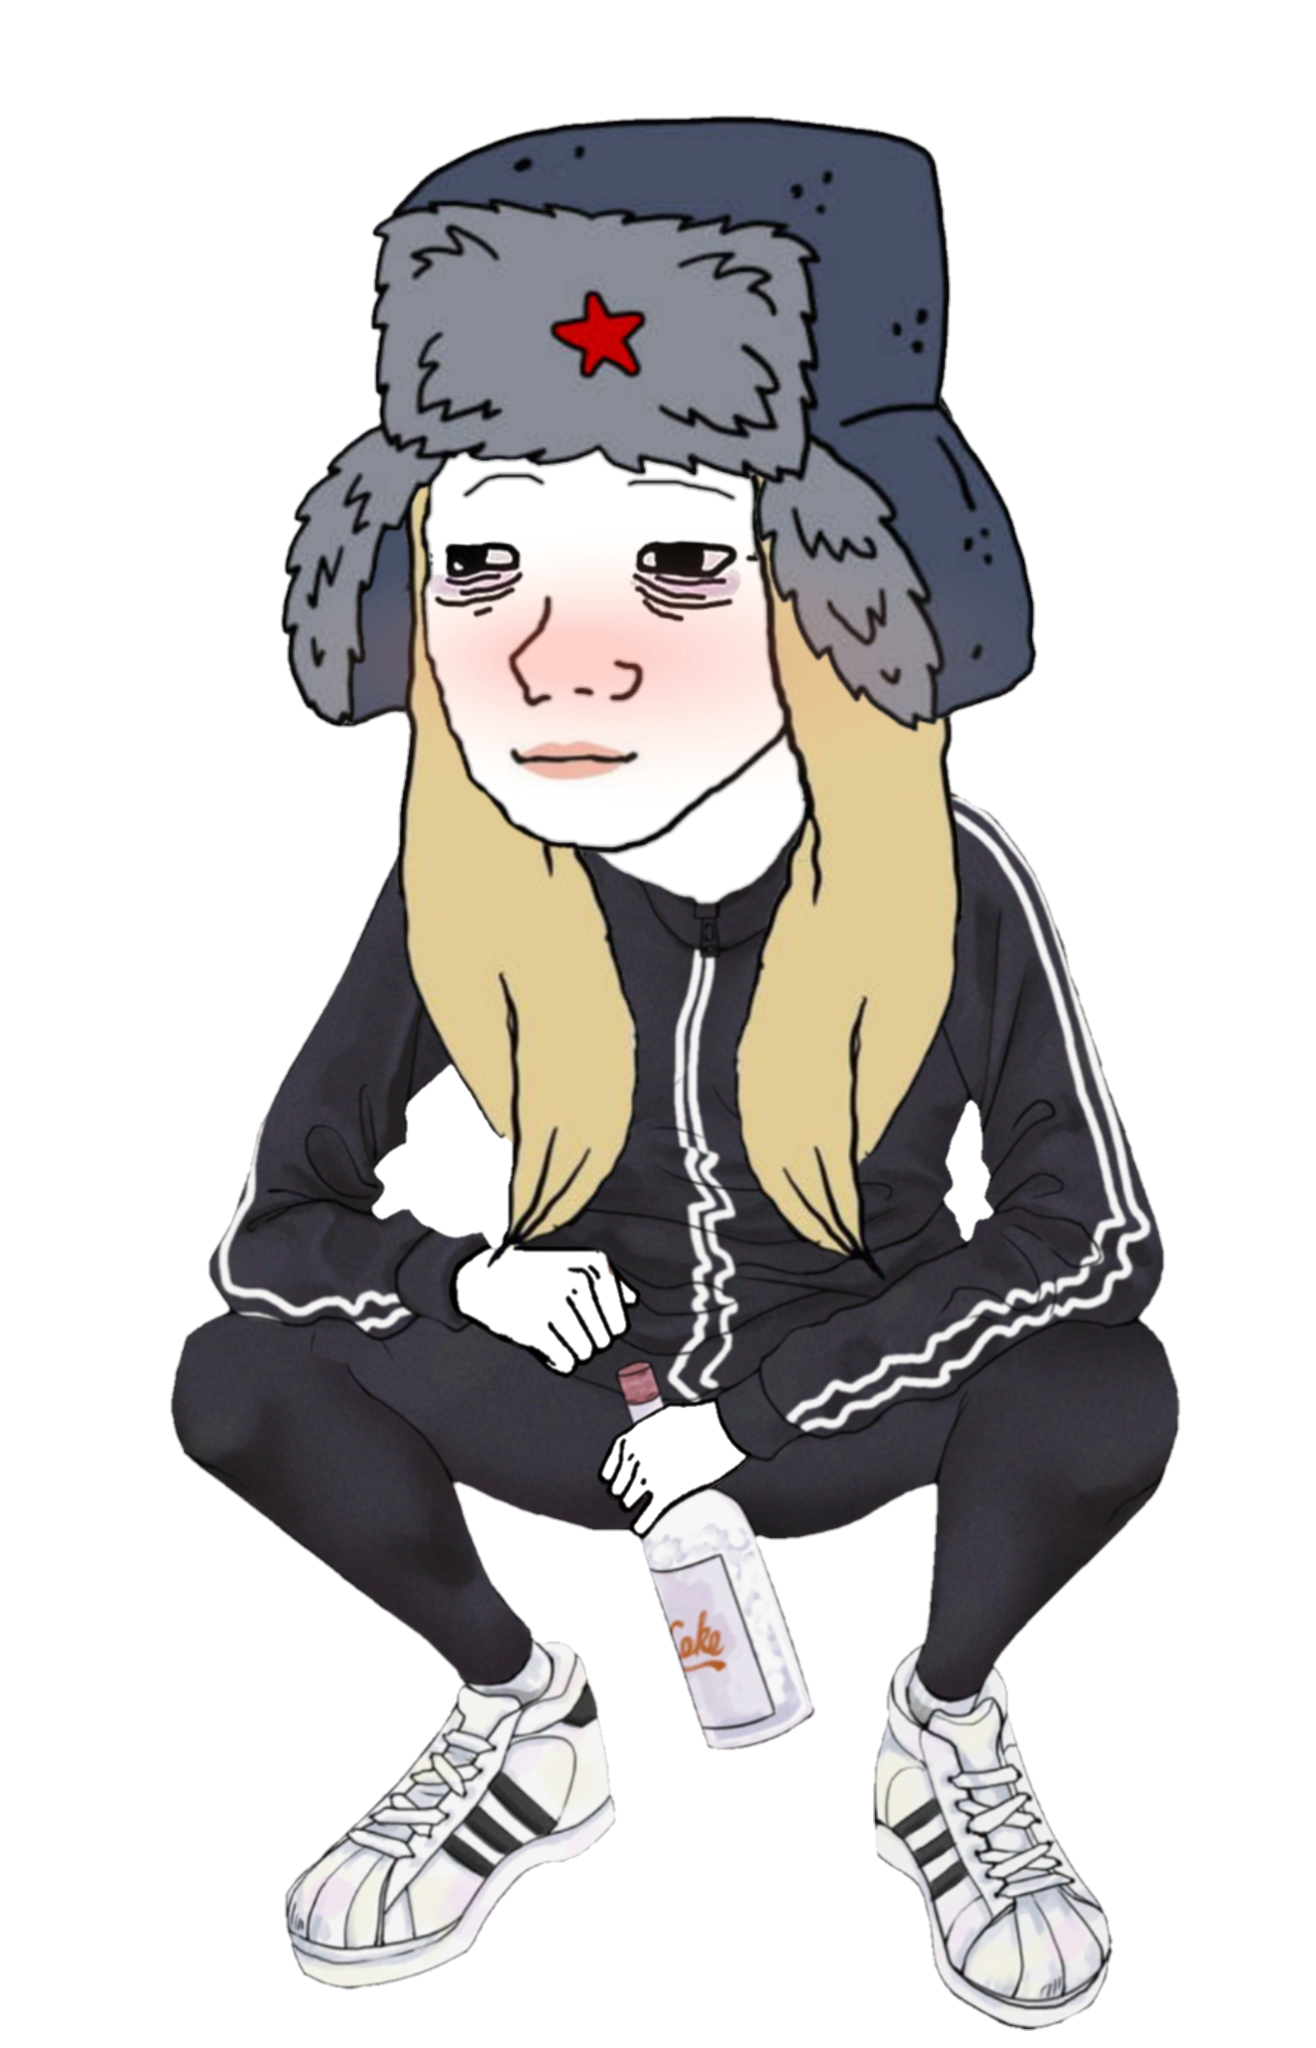
Label: 5_Trad_Wife